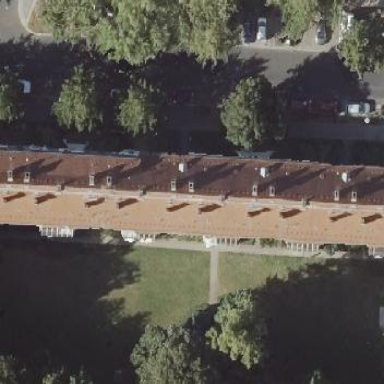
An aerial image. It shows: Image showing building with apartments.